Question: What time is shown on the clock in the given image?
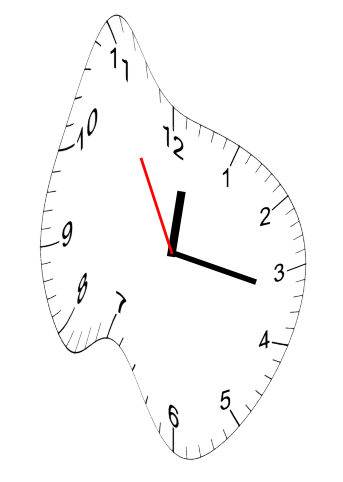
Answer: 12:16:55